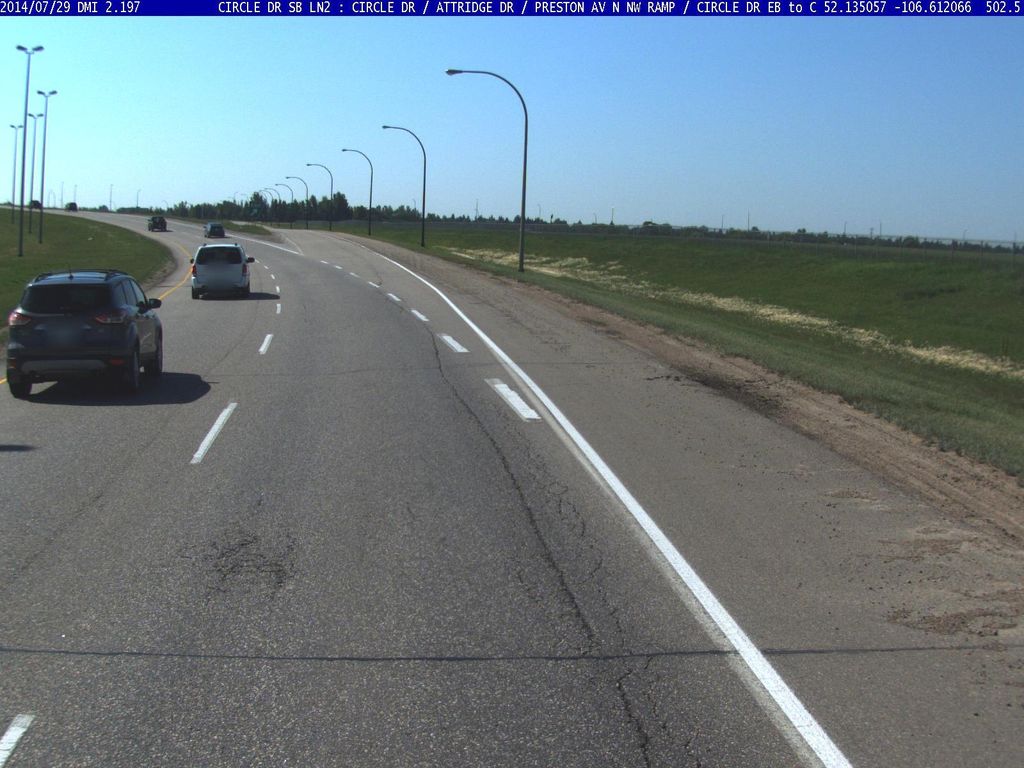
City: saskatoon